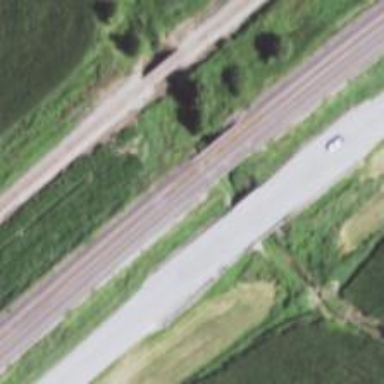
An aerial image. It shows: Bridge over railway line.